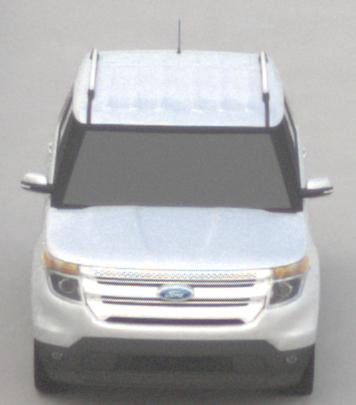
Make: Ford
Model: Explorer
Detailed model: Gen. 5
Model produced from: 2010
Model produced until: 2019
Doors: 5
Color: white
Road condition: dry road
Daytime: midday
Contrast: low contrast